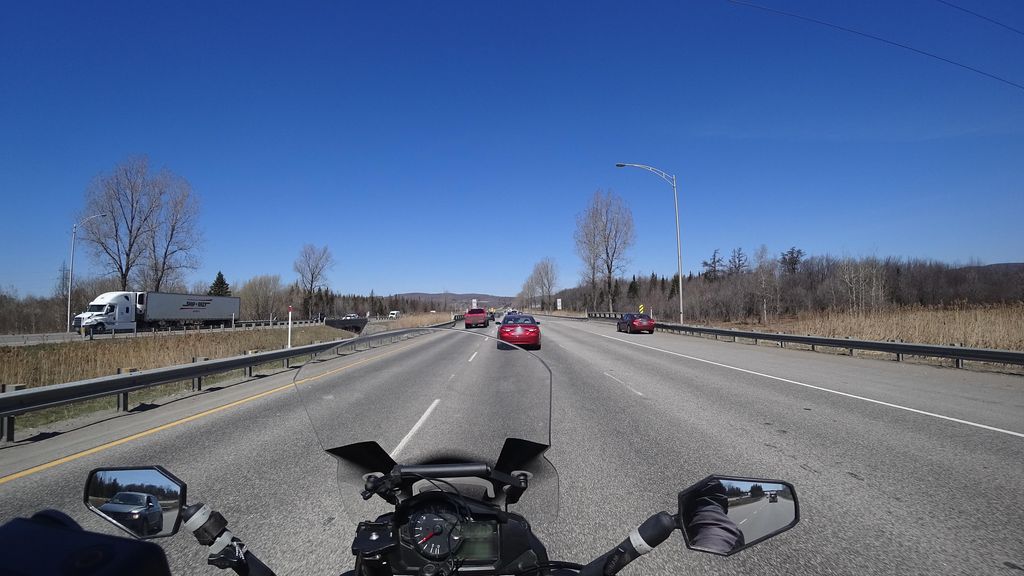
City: quebec_city